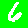
Digit: 6